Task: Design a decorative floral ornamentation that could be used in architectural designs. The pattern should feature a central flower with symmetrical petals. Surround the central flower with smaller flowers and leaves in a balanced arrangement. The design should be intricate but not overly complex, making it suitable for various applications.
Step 1325:
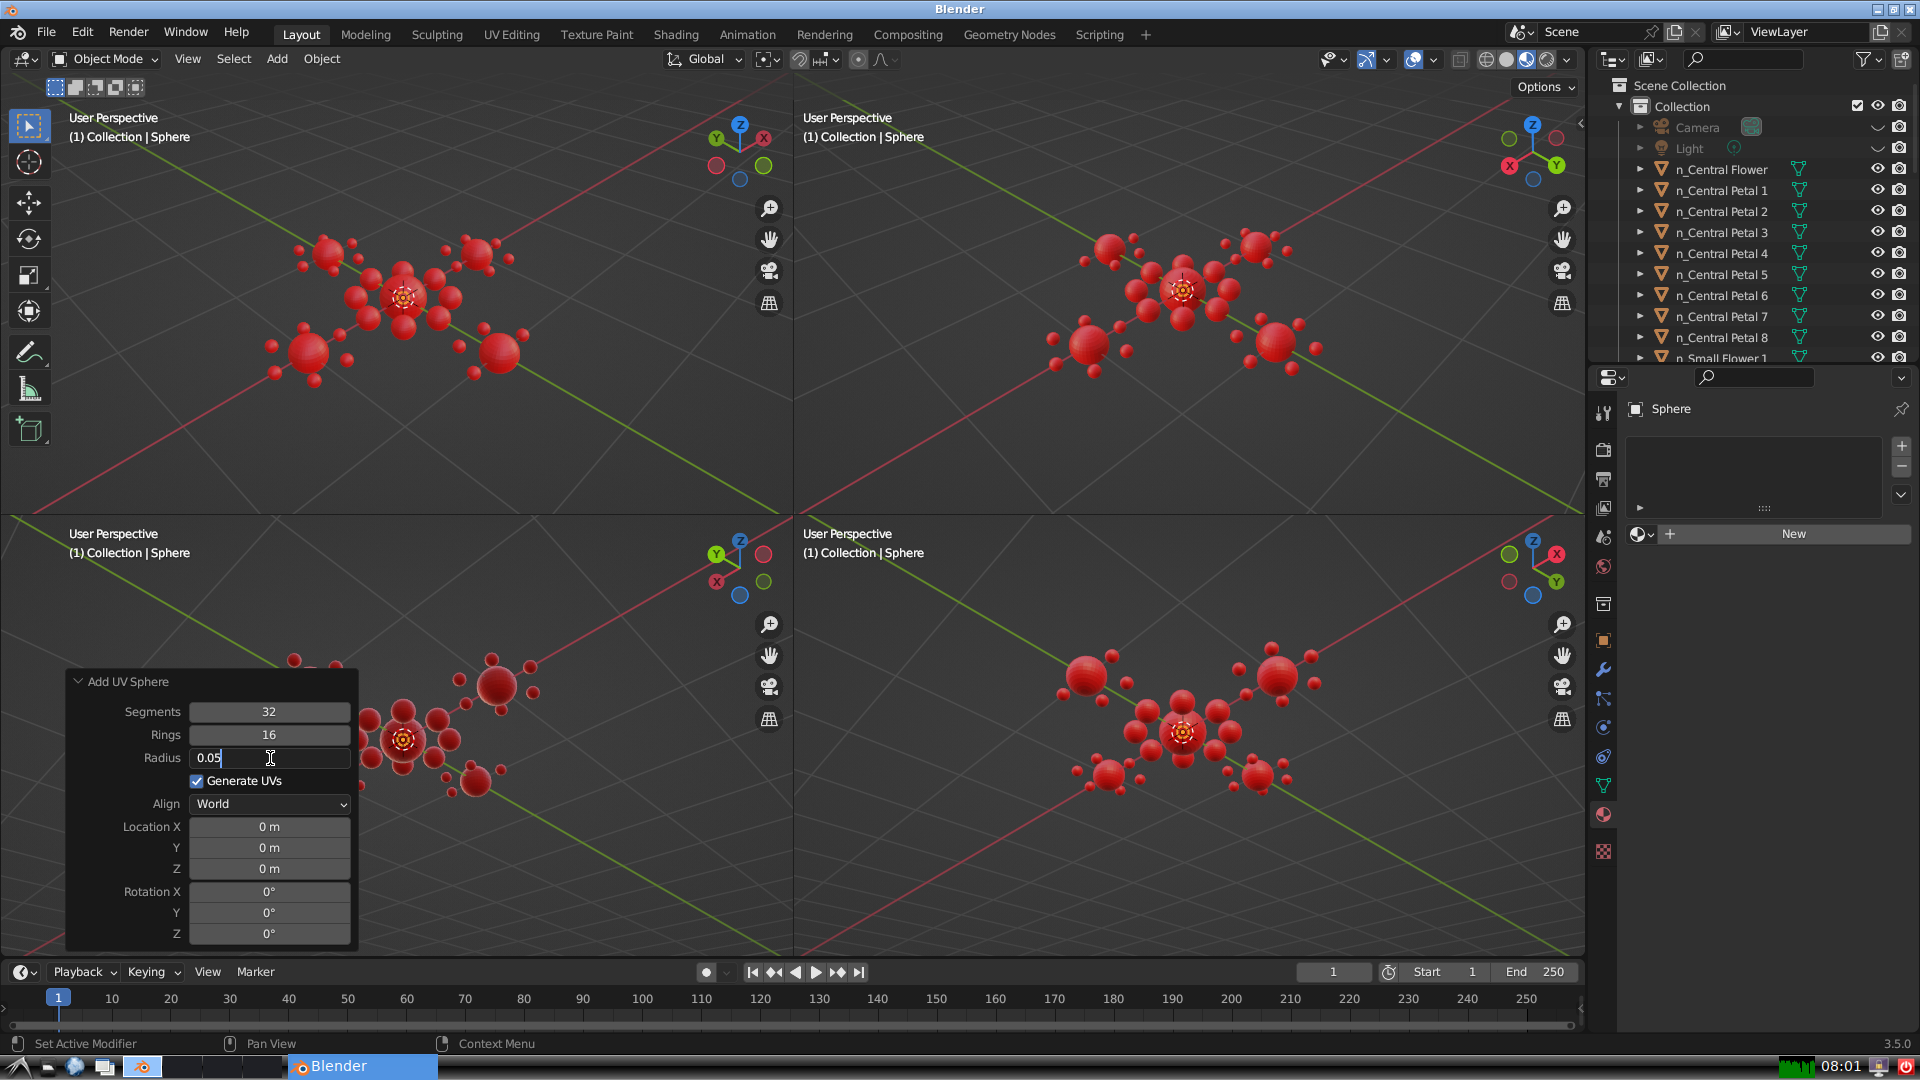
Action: {"key_press": ['Return']}